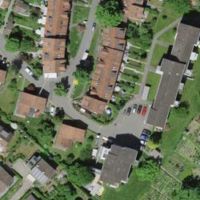
EUNIS habitat code: 55
Species observed at this site:
Rhamnus cathartica